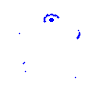
Particle: electron